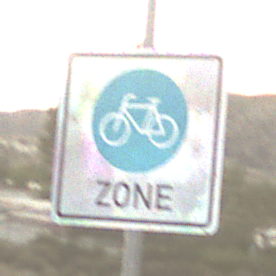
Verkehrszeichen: BeginnFahrradzone
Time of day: SunriseSunset
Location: Outdoor (RoadRail)
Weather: PartlyCloudy
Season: NotSpecified
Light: Natural